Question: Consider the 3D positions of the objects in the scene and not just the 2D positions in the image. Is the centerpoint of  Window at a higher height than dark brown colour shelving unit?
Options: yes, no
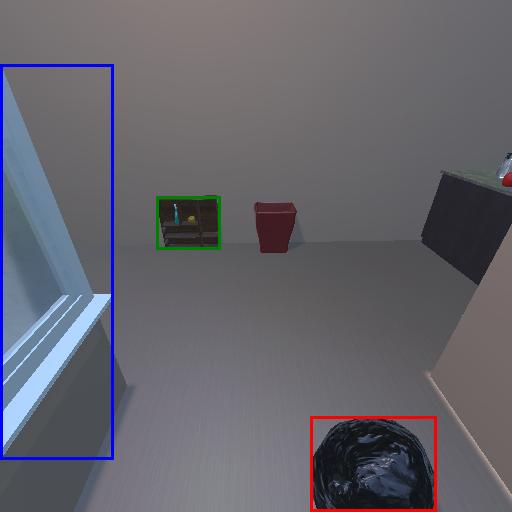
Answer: yes